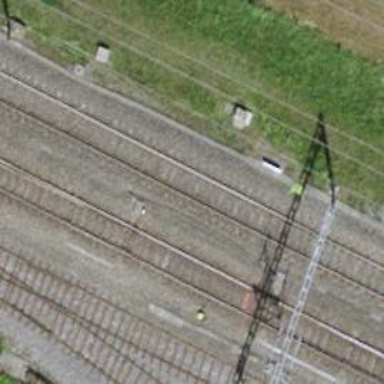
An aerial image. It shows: Railway switch.